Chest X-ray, PA view. Patient: 35 years old, sex F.
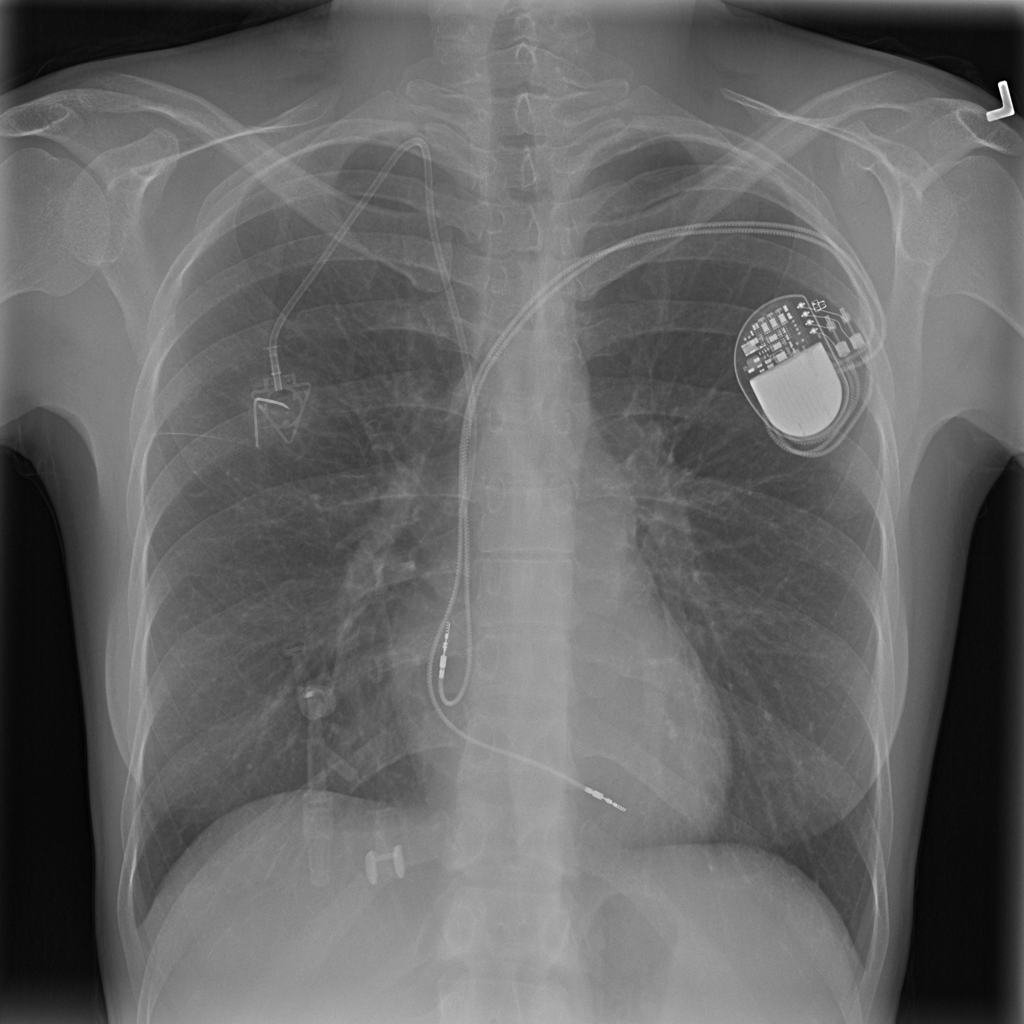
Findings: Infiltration